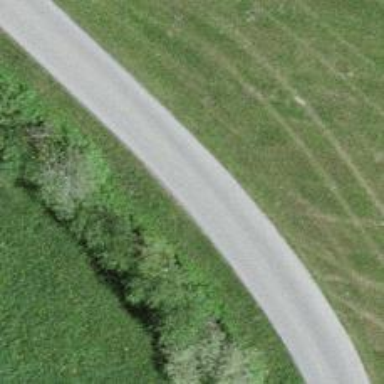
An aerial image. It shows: Unclassified road.